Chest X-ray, AP view. Patient: 50 years old, sex F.
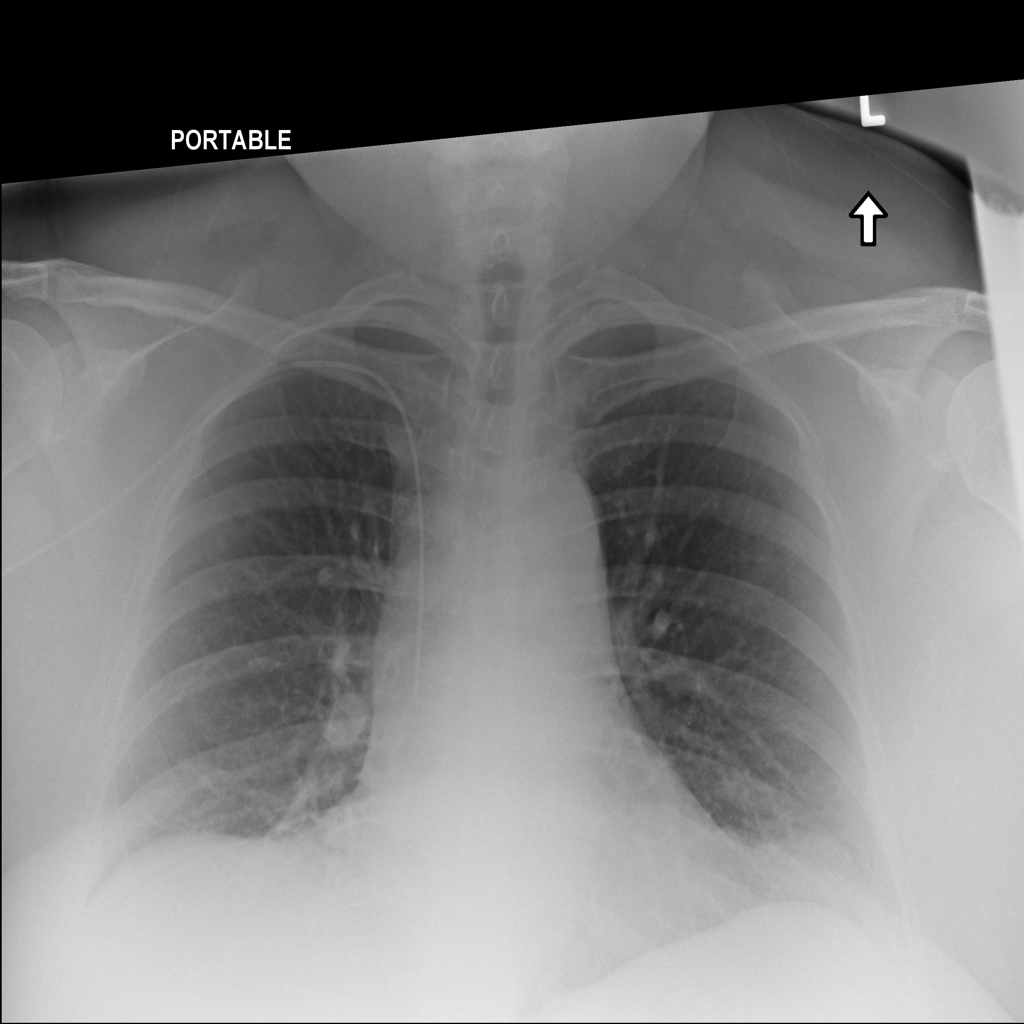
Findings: No Finding